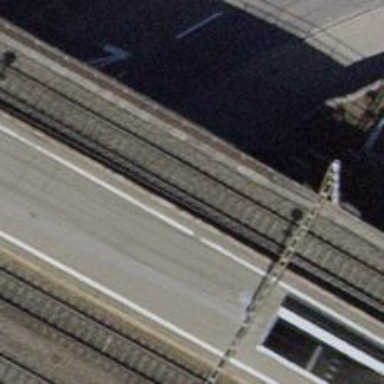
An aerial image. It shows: Railway bridge with electrified contact line. There is one track on the bridge.